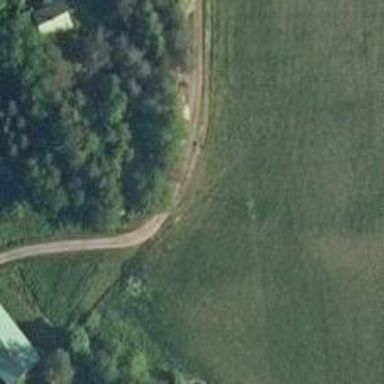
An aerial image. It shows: Unclassified road.